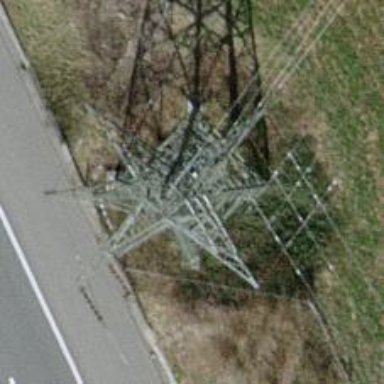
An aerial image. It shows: Power line in the image.